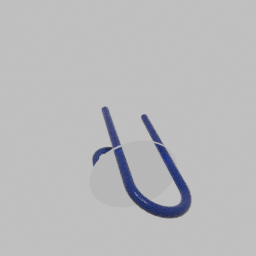
Label: furniture